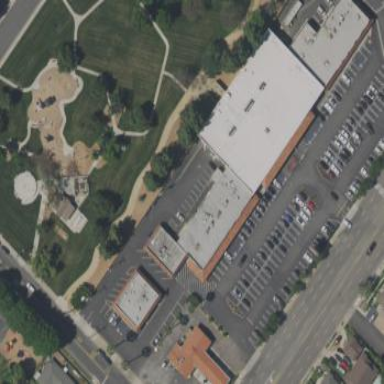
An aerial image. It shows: Retail building.